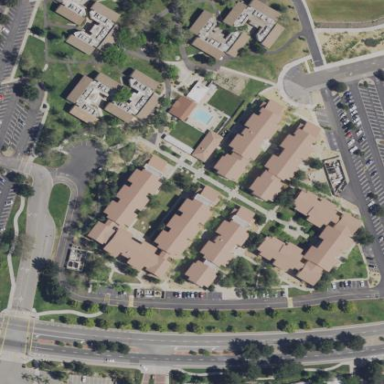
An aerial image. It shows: Dormitory building.